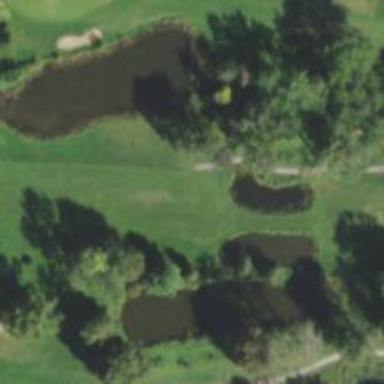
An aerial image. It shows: Pathway for golfing.